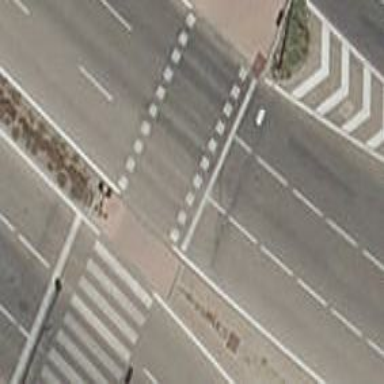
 there are traffic signals and zebra crossing."